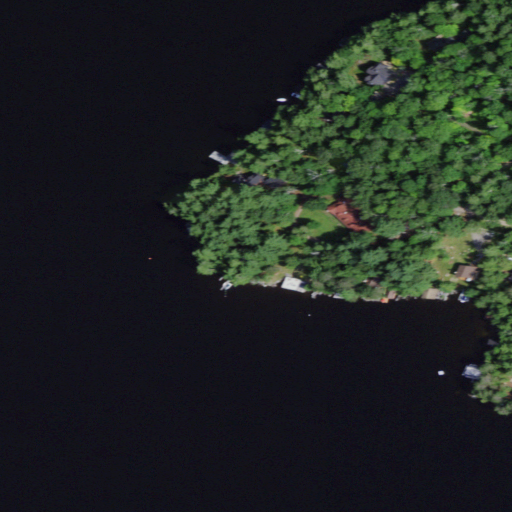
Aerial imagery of cape in New York named Gull Point containing open water, evergreen forest, deciduous forest, open development, grassland, and herbaceous wetlands